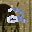
Label: 2